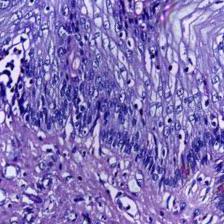
Diagnosis: Normal